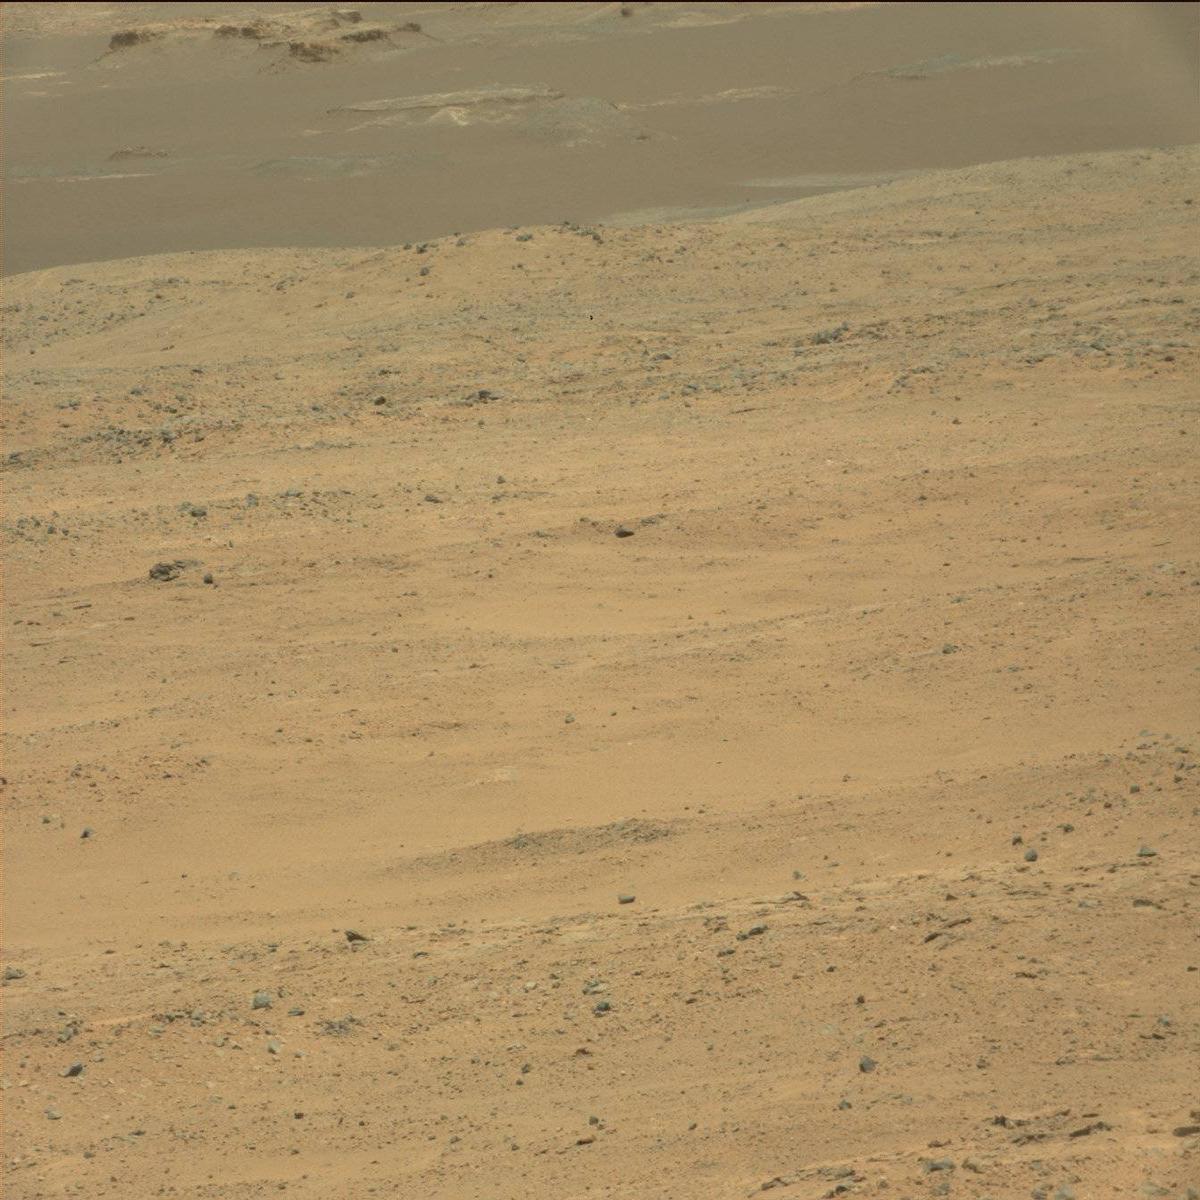
Terrain classes present: Bedrock, Ridge, Sand / Soil